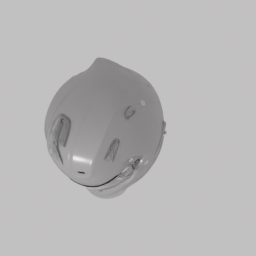
Label: tools